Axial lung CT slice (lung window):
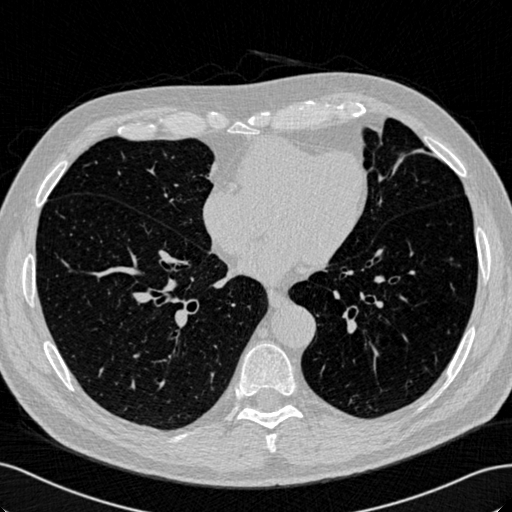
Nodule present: no